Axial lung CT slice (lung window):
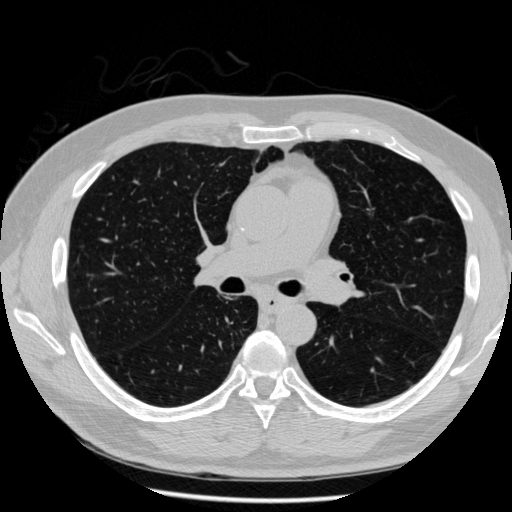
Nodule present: no